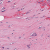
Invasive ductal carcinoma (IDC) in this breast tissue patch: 0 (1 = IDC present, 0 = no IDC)